Question: Given the supply, demand, and route table for this logistics problem, what is the minimum total cost? Please provide the answer as an integer.
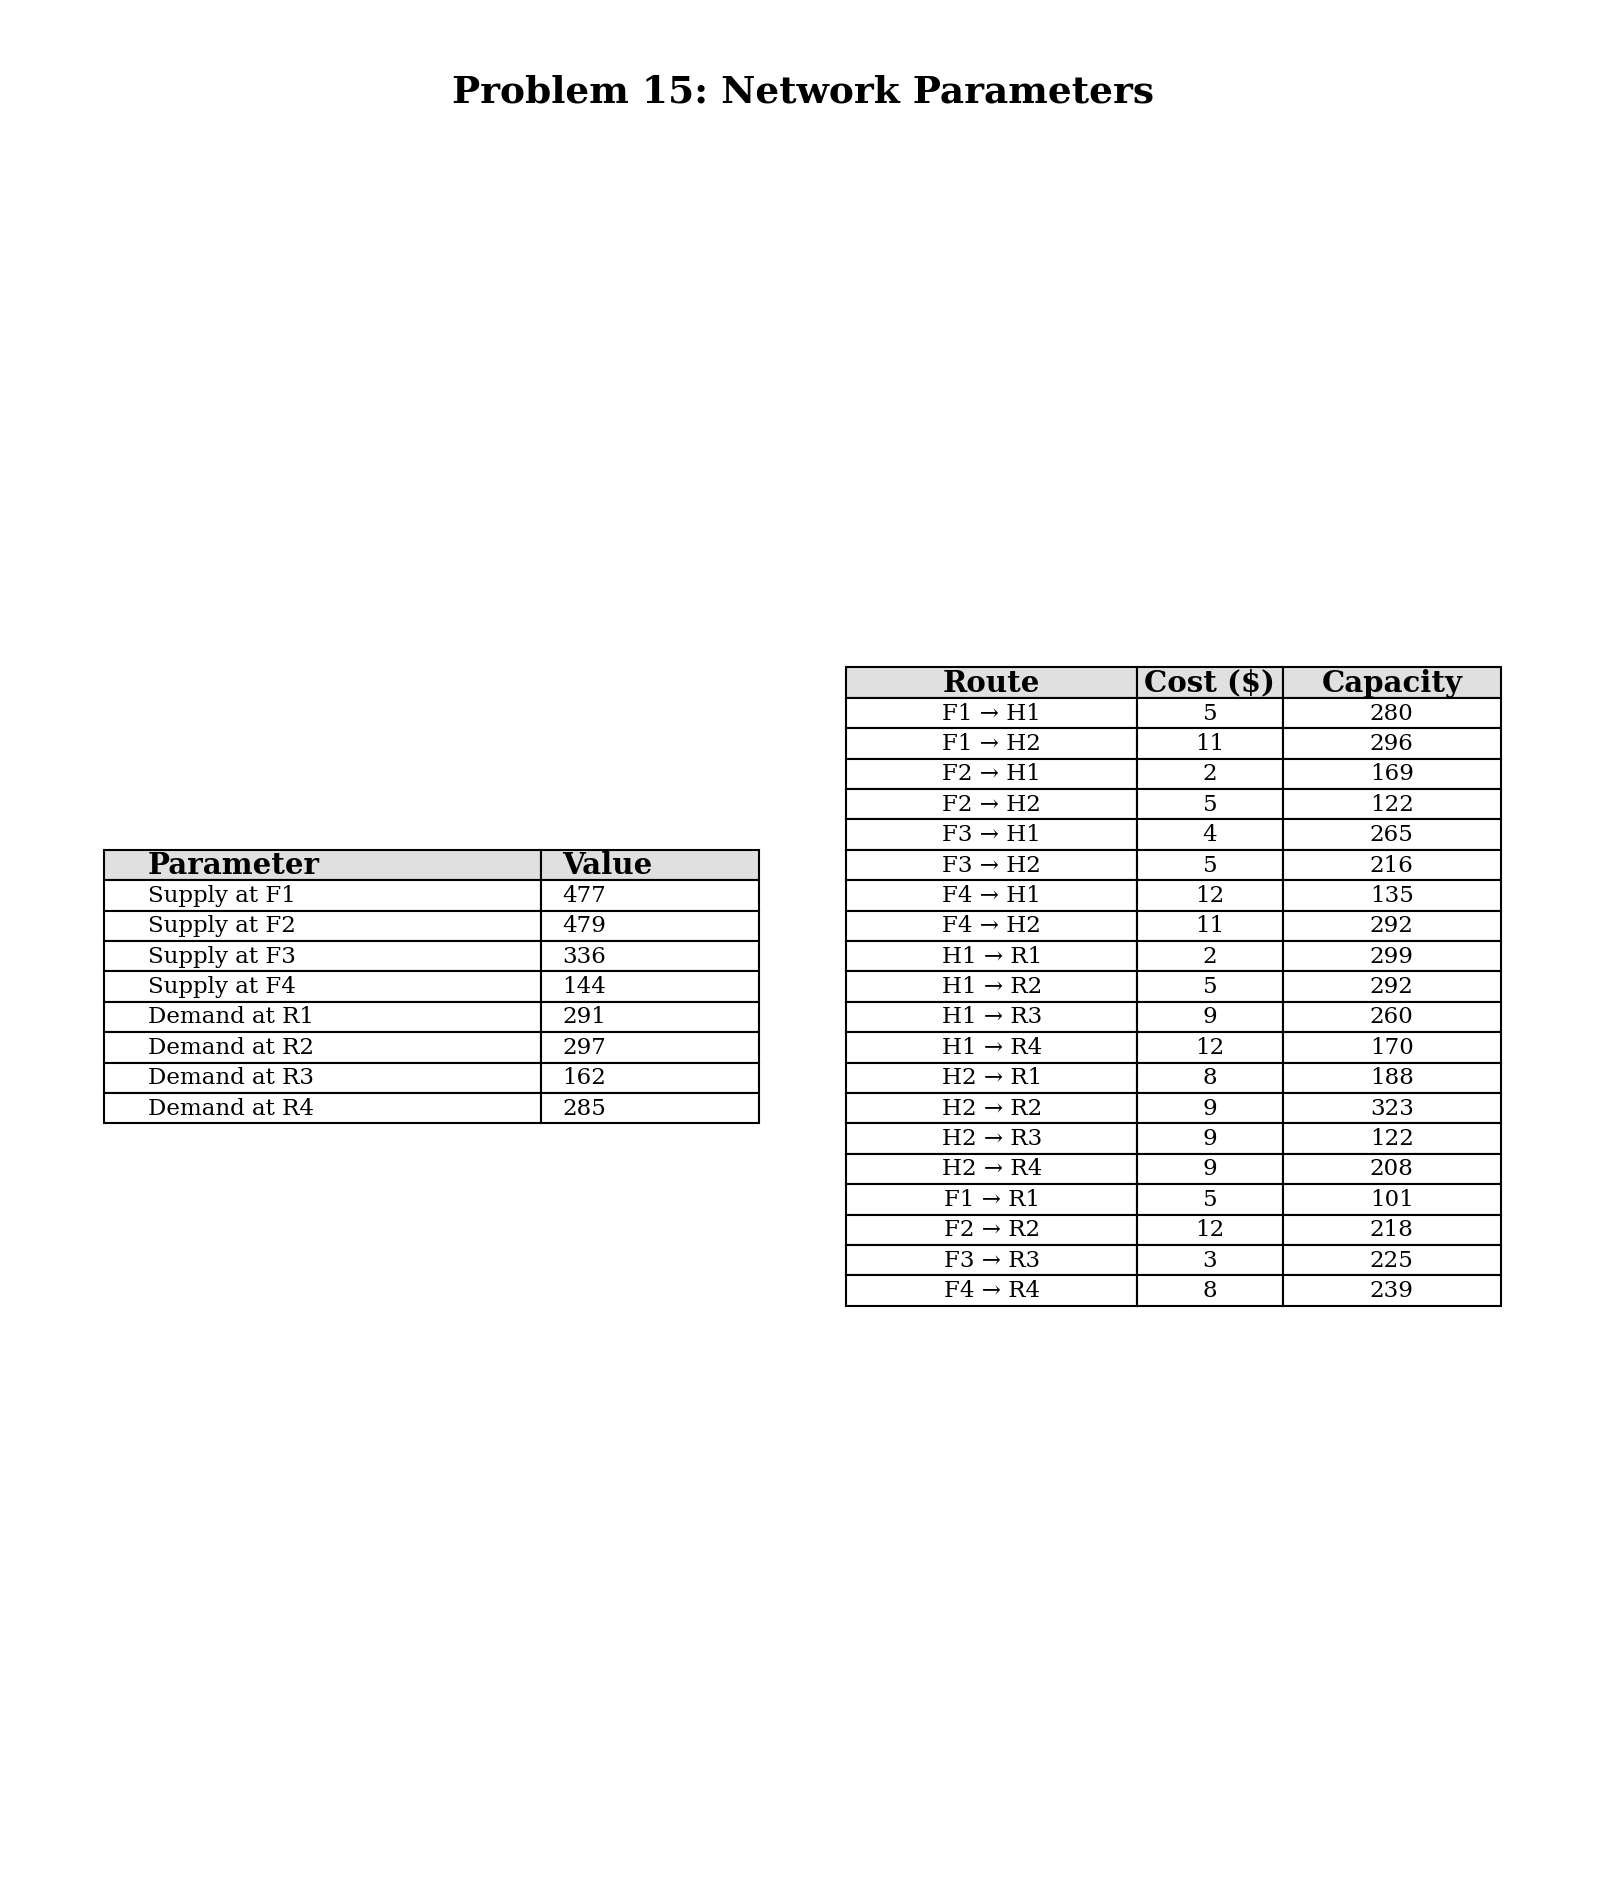
Answer: 7765